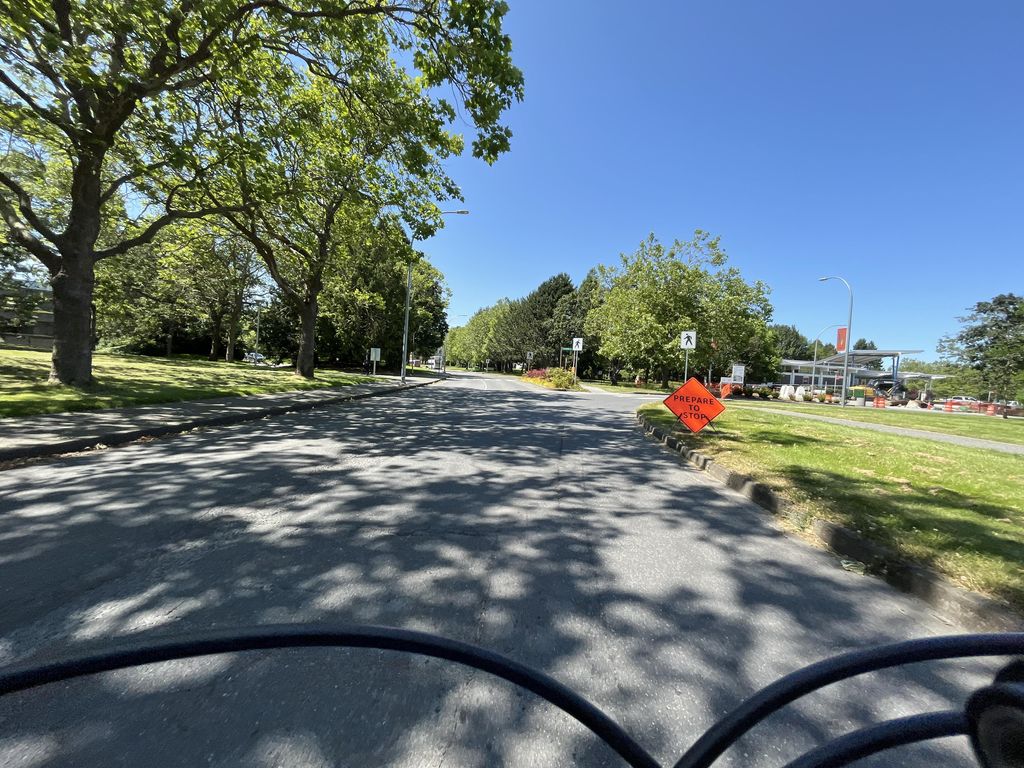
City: victoria